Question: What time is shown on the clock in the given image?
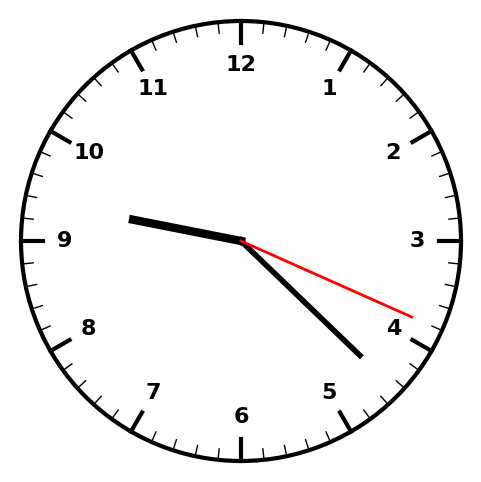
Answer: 09:22:19